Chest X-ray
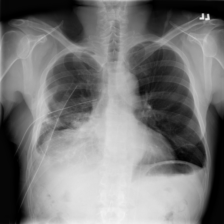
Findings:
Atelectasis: negative
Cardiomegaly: negative
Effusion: negative
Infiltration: negative
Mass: negative
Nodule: negative
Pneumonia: negative
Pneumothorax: negative
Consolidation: negative
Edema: negative
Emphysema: negative
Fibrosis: negative
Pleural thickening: negative
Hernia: negative